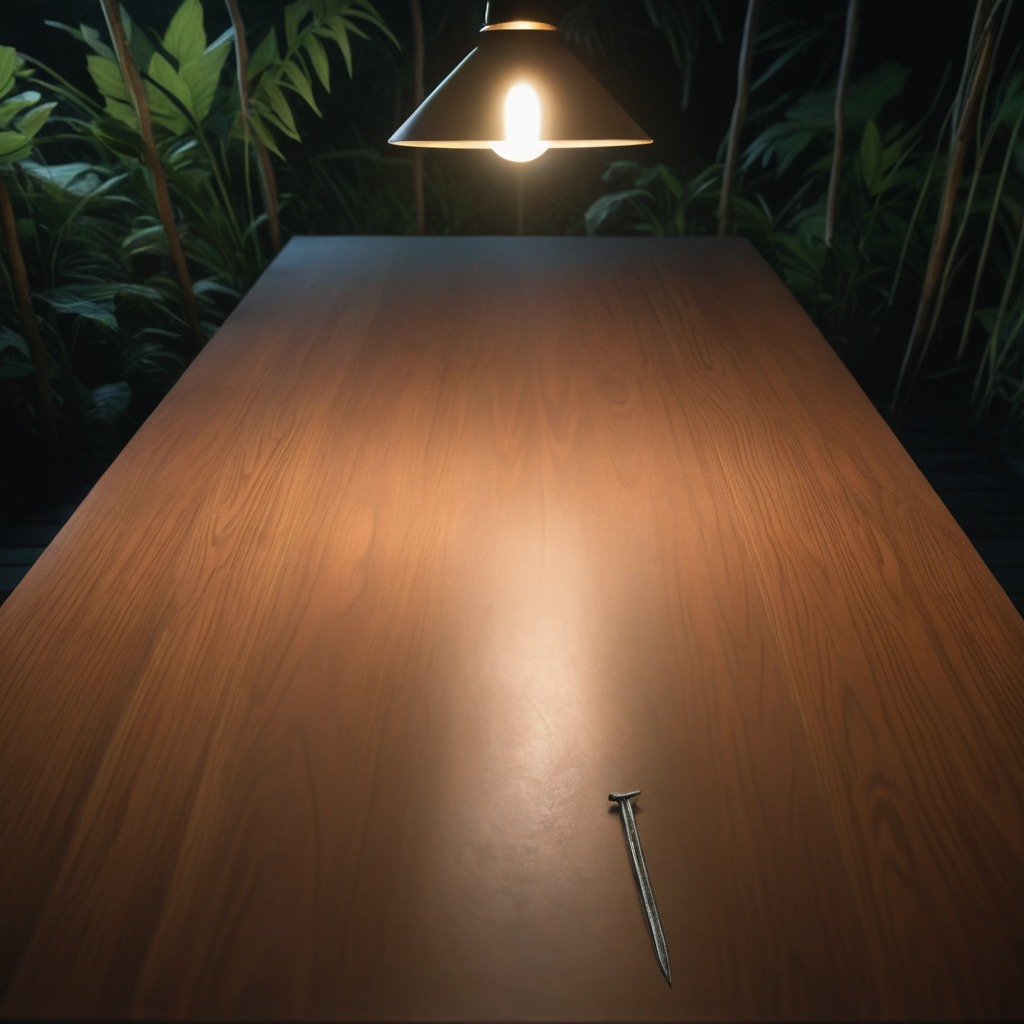
A nail is lying on a wooden table inside a jungle field workshop tent at night.